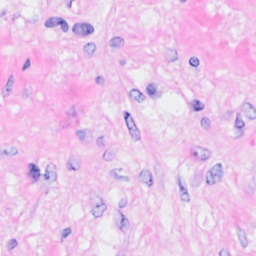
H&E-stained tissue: Breast